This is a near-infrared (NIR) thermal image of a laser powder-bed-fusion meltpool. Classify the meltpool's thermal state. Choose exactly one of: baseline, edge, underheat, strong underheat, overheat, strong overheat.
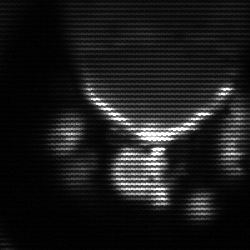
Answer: baseline